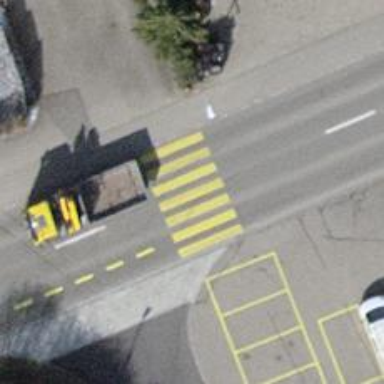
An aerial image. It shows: Uncontrolled zebra crossing on the road.